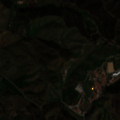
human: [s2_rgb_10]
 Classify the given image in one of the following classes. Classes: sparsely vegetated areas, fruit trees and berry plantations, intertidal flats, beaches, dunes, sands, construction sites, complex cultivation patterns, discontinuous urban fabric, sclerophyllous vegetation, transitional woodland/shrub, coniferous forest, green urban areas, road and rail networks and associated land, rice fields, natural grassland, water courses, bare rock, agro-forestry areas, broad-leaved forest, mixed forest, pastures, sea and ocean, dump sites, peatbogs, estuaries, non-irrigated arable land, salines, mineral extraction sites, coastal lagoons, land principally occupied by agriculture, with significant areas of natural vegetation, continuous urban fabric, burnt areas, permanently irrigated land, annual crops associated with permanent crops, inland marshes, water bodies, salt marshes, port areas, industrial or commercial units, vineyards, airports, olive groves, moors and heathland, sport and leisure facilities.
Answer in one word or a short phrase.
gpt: non-irrigated arable land, complex cultivation patterns, land principally occupied by agriculture, with significant areas of natural vegetation, agro-forestry areas, broad-leaved forest, transitional woodland/shrub